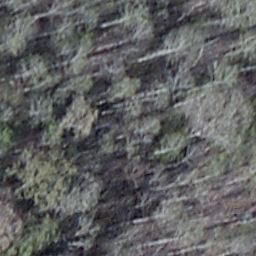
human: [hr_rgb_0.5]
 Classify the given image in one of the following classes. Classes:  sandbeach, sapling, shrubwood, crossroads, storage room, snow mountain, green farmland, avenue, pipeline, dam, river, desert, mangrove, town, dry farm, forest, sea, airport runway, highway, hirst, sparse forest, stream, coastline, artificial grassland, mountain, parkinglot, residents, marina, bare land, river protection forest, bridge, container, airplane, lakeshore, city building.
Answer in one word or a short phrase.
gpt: shrubwood